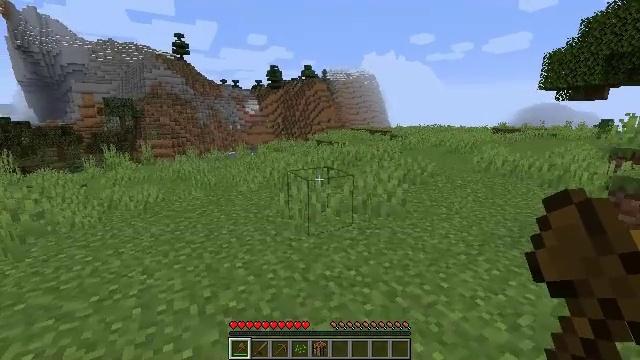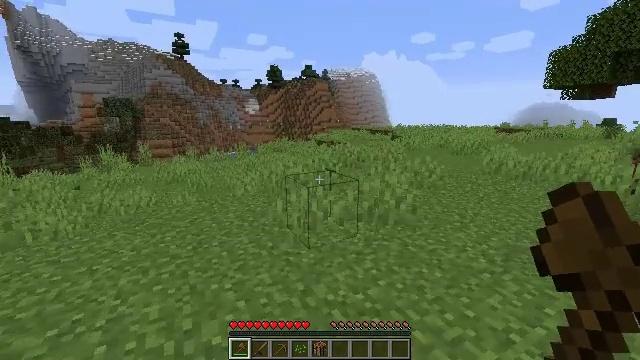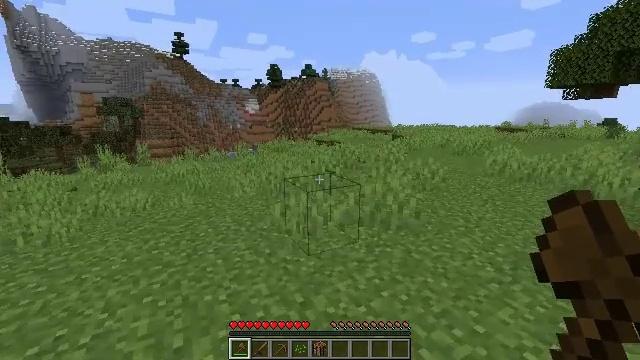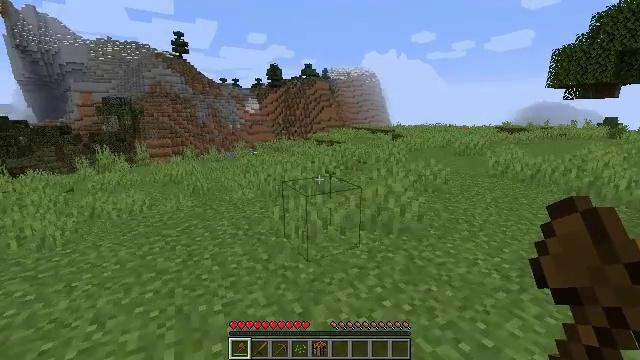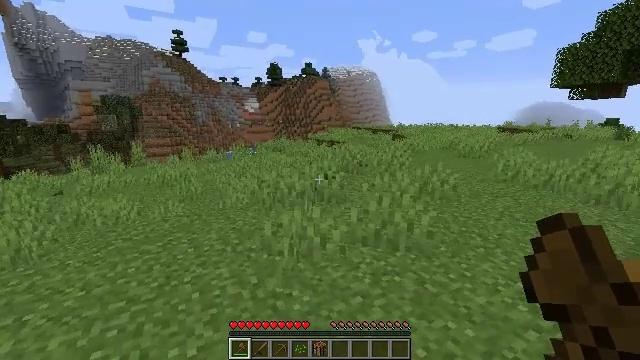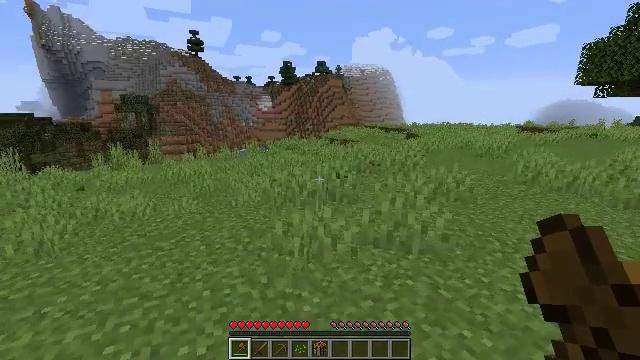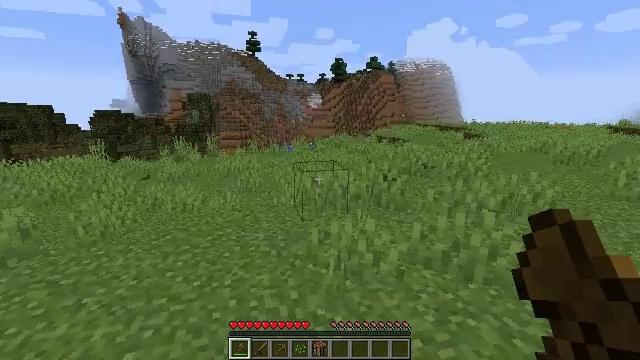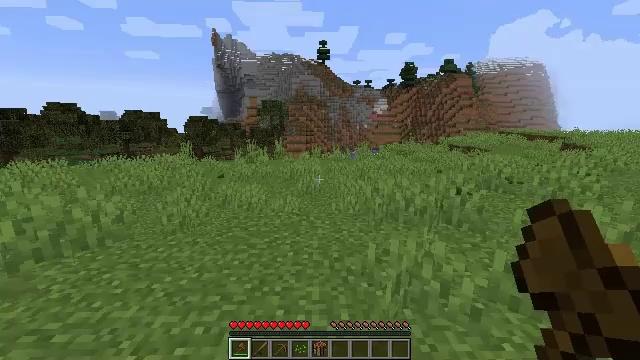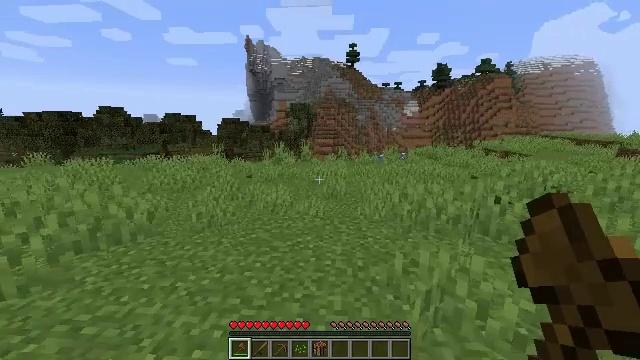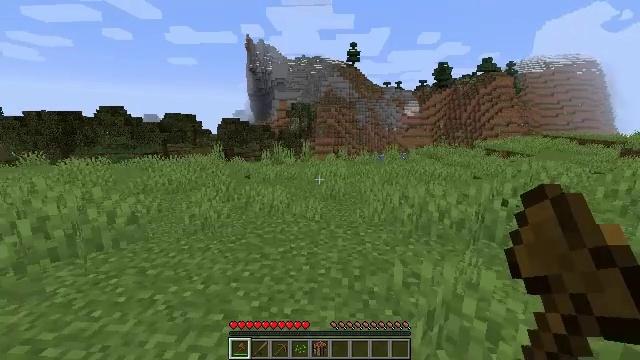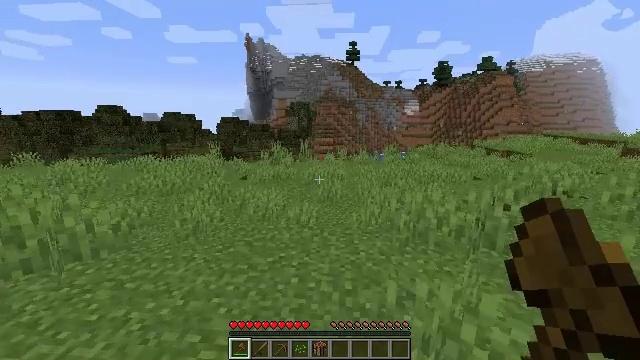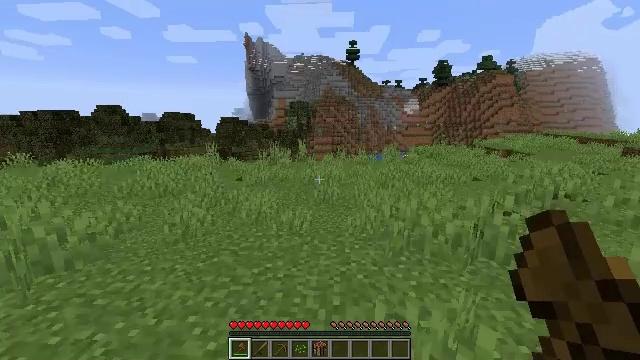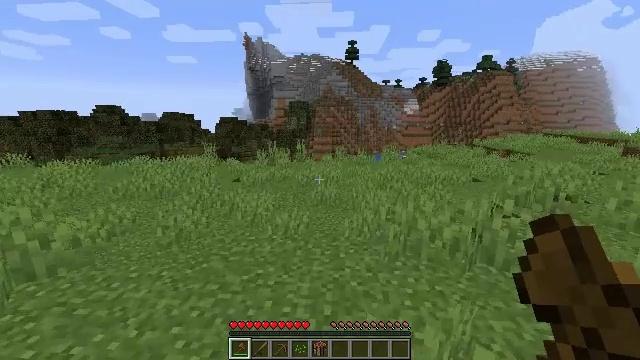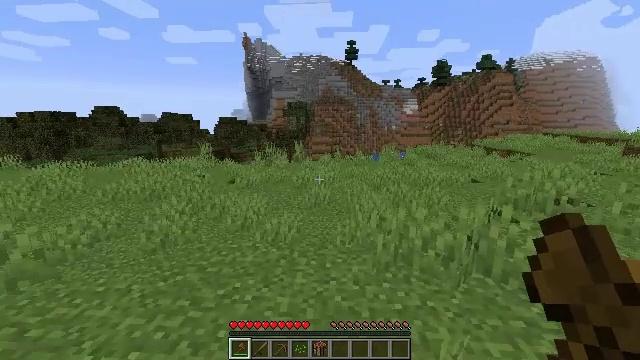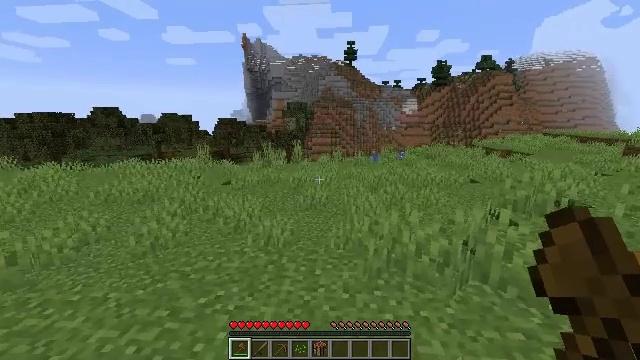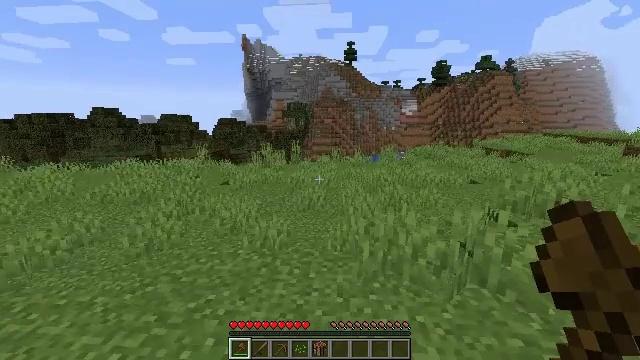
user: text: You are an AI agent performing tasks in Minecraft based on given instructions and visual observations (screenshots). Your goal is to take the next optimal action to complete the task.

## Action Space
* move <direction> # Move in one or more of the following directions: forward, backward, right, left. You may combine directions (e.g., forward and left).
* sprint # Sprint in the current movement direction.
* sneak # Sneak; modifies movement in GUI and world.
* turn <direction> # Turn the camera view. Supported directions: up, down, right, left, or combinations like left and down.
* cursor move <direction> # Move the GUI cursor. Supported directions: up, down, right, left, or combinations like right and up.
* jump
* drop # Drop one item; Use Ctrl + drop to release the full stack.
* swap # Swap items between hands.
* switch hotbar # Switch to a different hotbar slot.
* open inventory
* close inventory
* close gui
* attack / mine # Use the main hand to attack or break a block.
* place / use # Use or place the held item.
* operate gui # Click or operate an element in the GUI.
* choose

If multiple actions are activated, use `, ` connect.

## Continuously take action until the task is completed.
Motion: motion action
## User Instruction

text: Harvest a pumpkin from the field.
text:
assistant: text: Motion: move forward
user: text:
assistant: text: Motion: move forward
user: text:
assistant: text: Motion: move forward
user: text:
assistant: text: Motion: move forward
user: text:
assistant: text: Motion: move forward, turn left
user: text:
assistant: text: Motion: move forward, turn left
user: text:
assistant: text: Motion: move forward, turn left and up
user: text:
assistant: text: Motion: move forward, turn left
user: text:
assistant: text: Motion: move forward and move right
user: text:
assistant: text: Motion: move forward and move right
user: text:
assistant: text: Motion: move forward and move right
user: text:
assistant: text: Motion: move forward and move right
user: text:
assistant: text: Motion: move forward and move right
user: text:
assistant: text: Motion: move forward and move right
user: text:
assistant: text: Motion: move forward and move right
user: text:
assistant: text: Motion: move forward and move right
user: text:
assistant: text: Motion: move forward and move right
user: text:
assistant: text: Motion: move forward and move right
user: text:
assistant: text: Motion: move forward and move right
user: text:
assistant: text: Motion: move forward and move right
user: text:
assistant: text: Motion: move forward and move right
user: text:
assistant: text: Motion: move forward and move right
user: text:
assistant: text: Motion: move forward and move right
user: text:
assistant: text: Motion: move forward and move right
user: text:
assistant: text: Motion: move forward and move right
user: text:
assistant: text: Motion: move forward and move right
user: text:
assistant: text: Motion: move forward and move right
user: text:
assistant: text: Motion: move forward and move right
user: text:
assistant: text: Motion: move forward and move right
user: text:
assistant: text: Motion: move forward and move right